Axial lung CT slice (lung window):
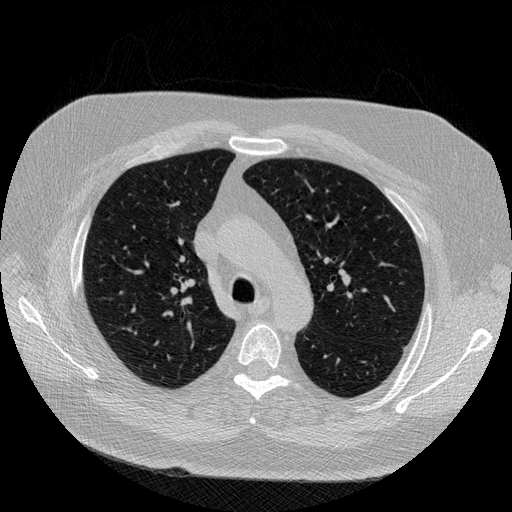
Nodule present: no